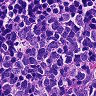
Metastatic tissue present: no